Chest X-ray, PA view. Patient: 11 years old, sex M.
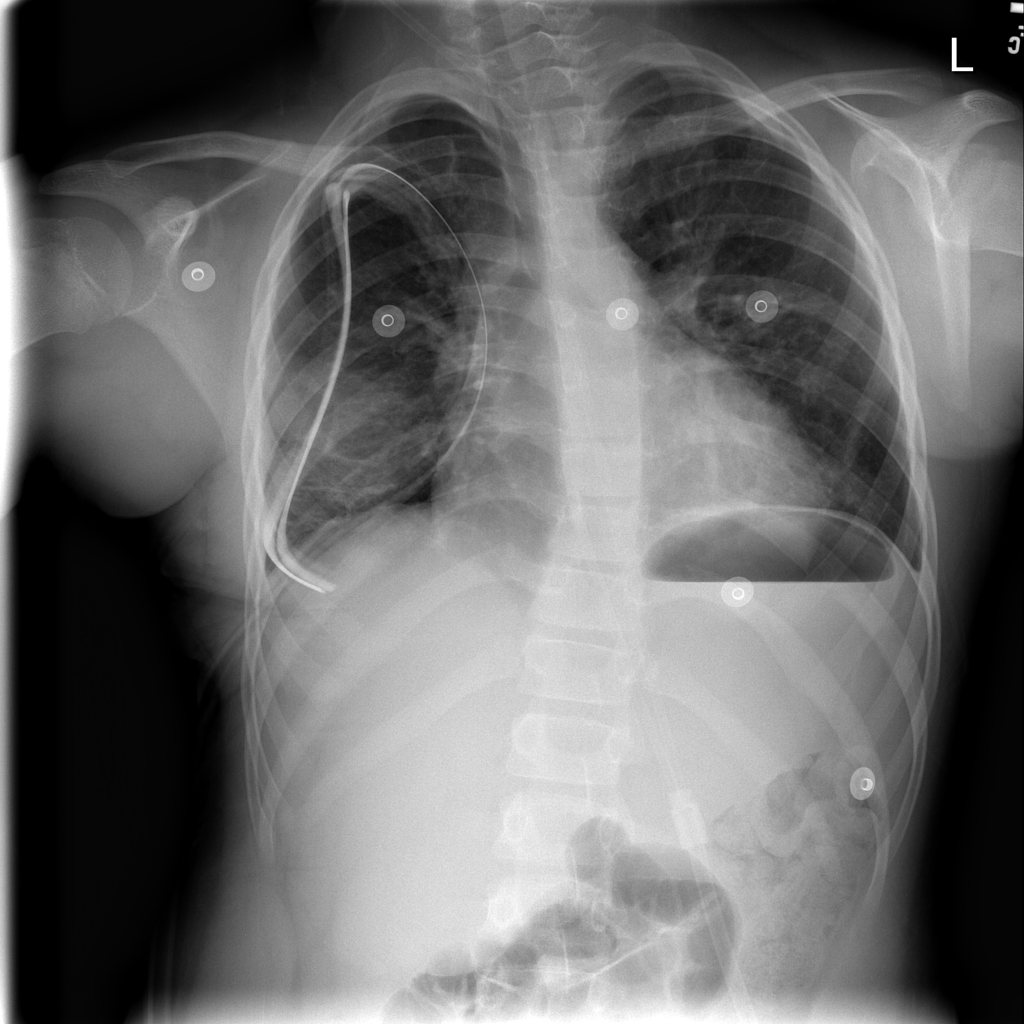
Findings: No Finding